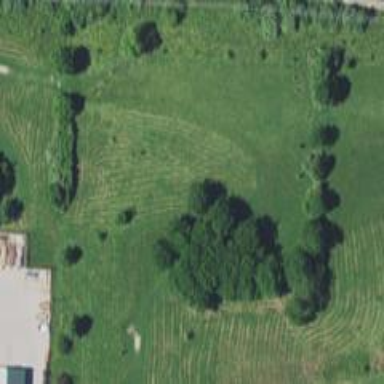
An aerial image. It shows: Disc golf basket.